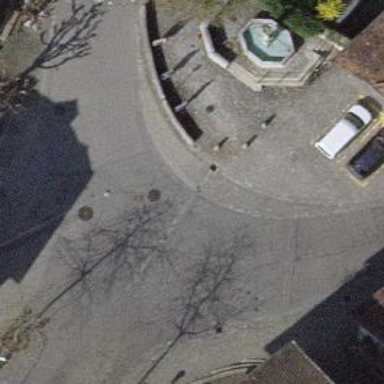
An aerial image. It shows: Bollard.